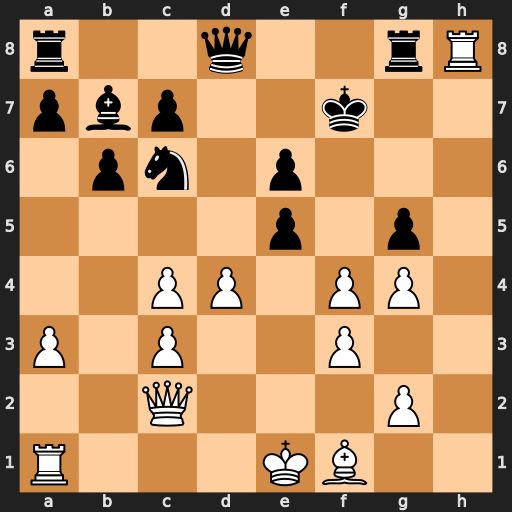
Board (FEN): r2q2rR/pbp2k2/1pn1p3/4p1p1/2PP1PP1/P1P2P2/2Q3P1/R3KB2
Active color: w
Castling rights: Q
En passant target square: -
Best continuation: Qh7+ Rg7 Qh5+ Ke7 Rxd8